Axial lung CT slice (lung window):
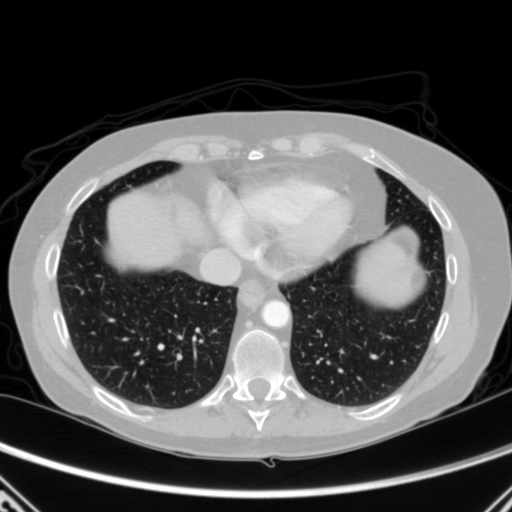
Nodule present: no